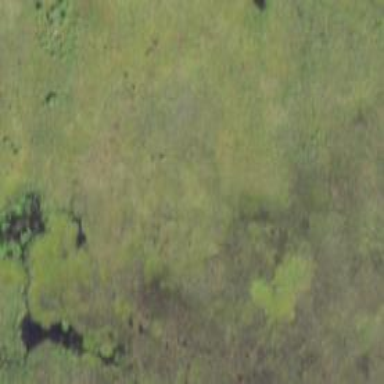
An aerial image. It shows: Wetland area.